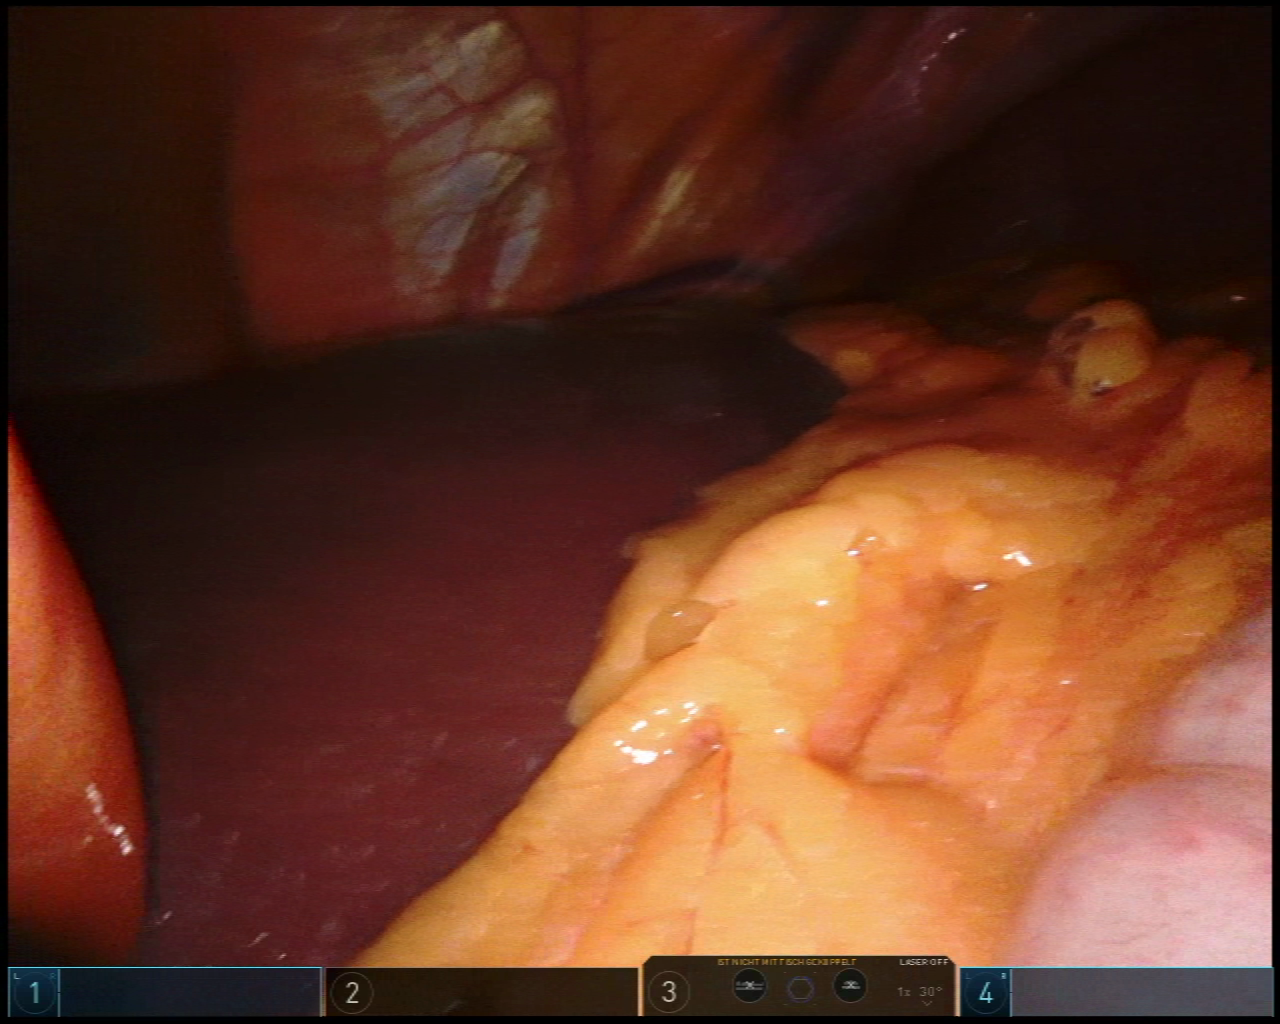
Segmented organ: liver
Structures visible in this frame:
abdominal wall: yes
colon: yes
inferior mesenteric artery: no
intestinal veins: no
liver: yes
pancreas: no
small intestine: no
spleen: no
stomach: no
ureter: no
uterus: no
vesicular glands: no